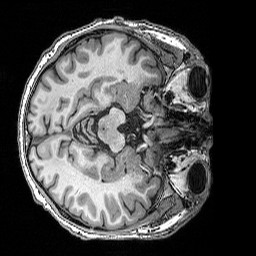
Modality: T1w
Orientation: axial
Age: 50
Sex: male
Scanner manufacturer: siemens
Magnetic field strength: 3 T
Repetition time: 2.53 s
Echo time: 0.0035 s